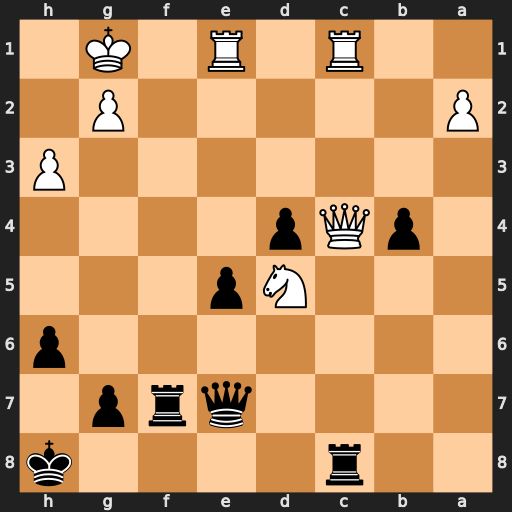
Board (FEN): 2r4k/4qrp1/7p/3Np3/1pQp4/7P/P5P1/2R1R1K1
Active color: b
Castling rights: -
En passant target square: -
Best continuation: Rxc4 Nxe7 Rxc1 Rxc1 Rxe7